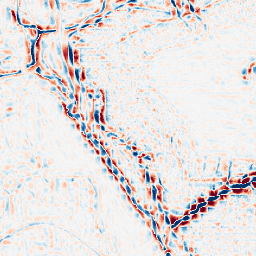
Category: wavelet
Decomposition family: wavelet_biorthogonal
Decomposition parameters: wavelet: bior2.4
level: 3
Upsampling method: quintic
Upsampling parameters: scale: 4
Upsampling scale: 4